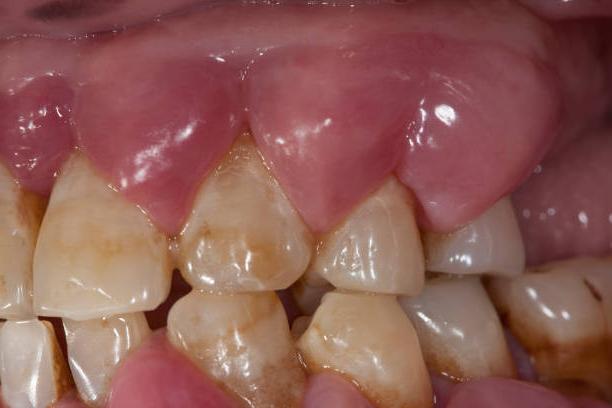
Condition: Calculus